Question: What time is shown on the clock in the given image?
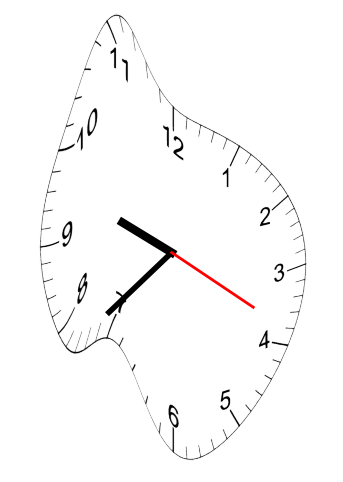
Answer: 09:37:19